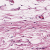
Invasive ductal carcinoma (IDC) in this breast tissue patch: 0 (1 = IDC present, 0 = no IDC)